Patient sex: F
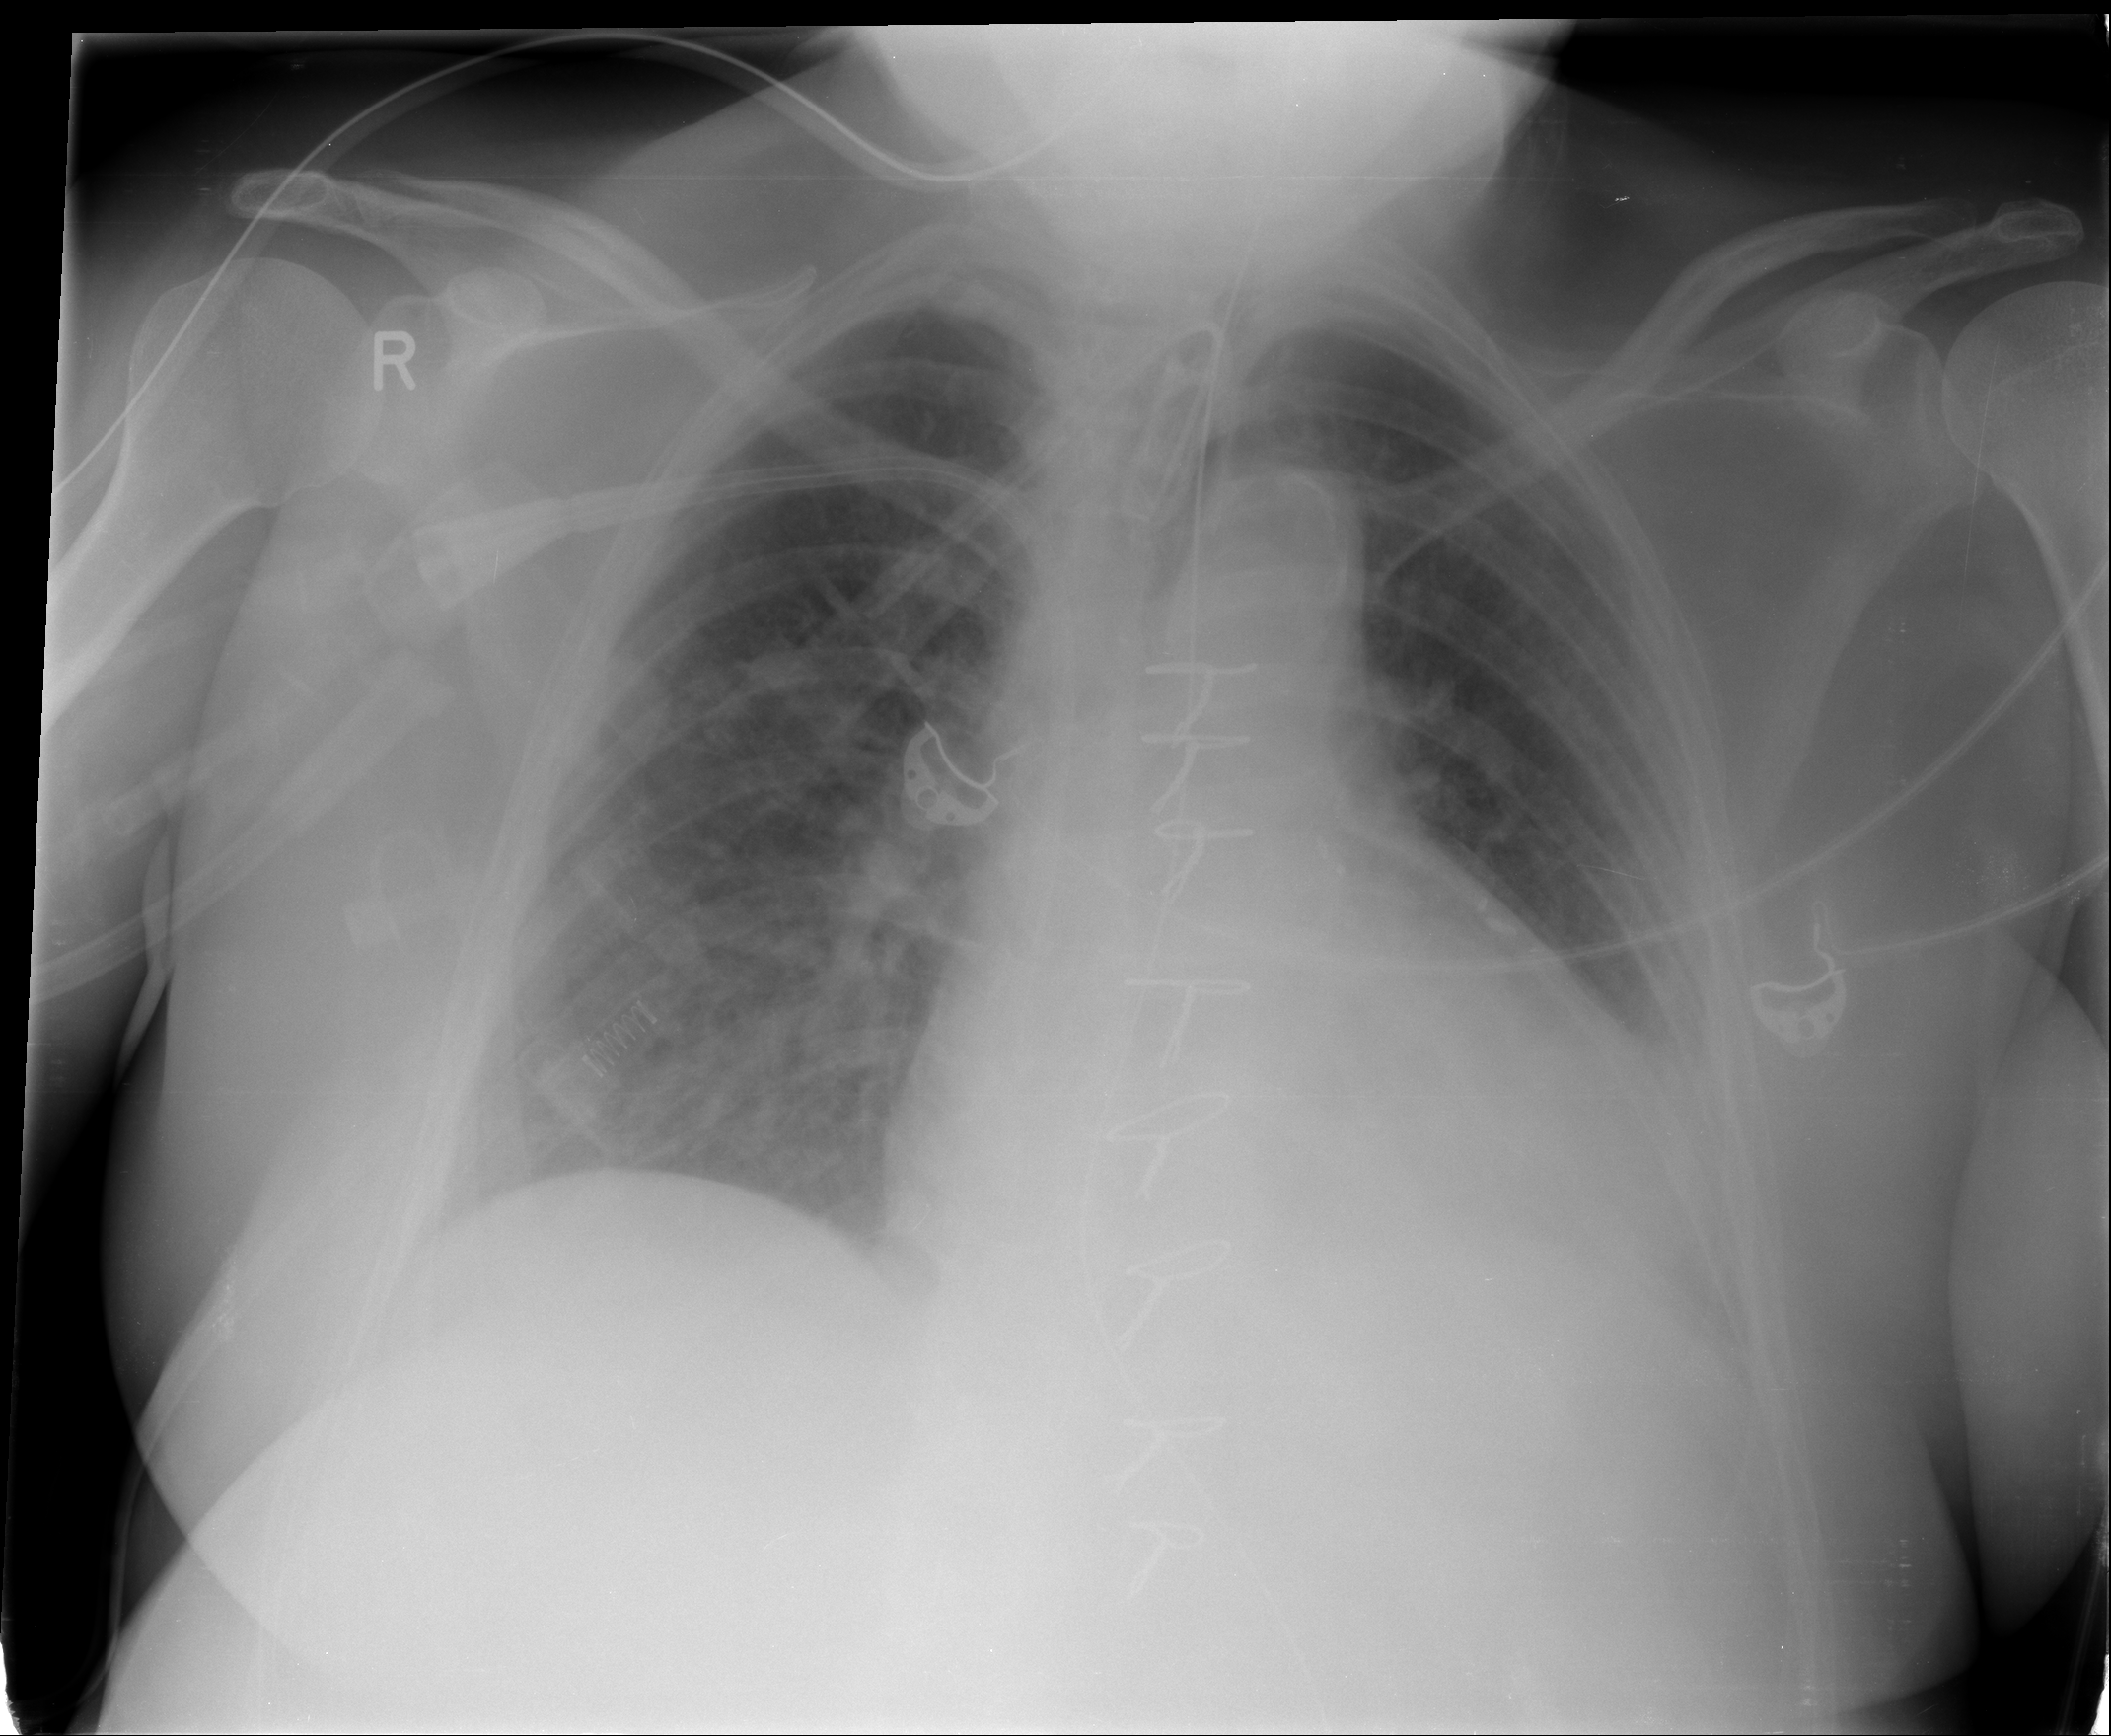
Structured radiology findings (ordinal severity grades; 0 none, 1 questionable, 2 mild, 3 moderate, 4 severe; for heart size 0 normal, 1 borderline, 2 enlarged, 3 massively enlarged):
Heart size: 2
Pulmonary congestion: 2
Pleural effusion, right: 0
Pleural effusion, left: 2
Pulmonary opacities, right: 2
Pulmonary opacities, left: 2
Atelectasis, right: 0
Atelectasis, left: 2